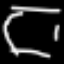
Label: octagon